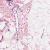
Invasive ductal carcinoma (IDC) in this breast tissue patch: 0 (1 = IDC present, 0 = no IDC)